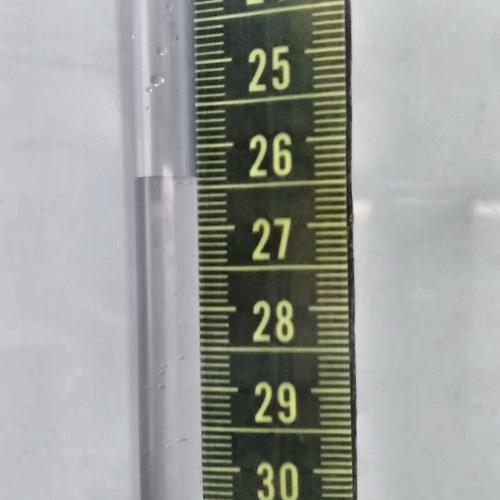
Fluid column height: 26.4 cm